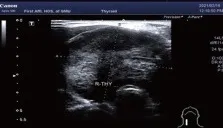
(A) Color ultrasound (52 mm x 42 mm hypoecho was seen in the right lobe of the thyroid gland, occupying almost the whole right lobe, with clear boundary and blood flow signals visible inside).
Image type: radiology (ultrasound)